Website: crate-barrel
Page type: receipt
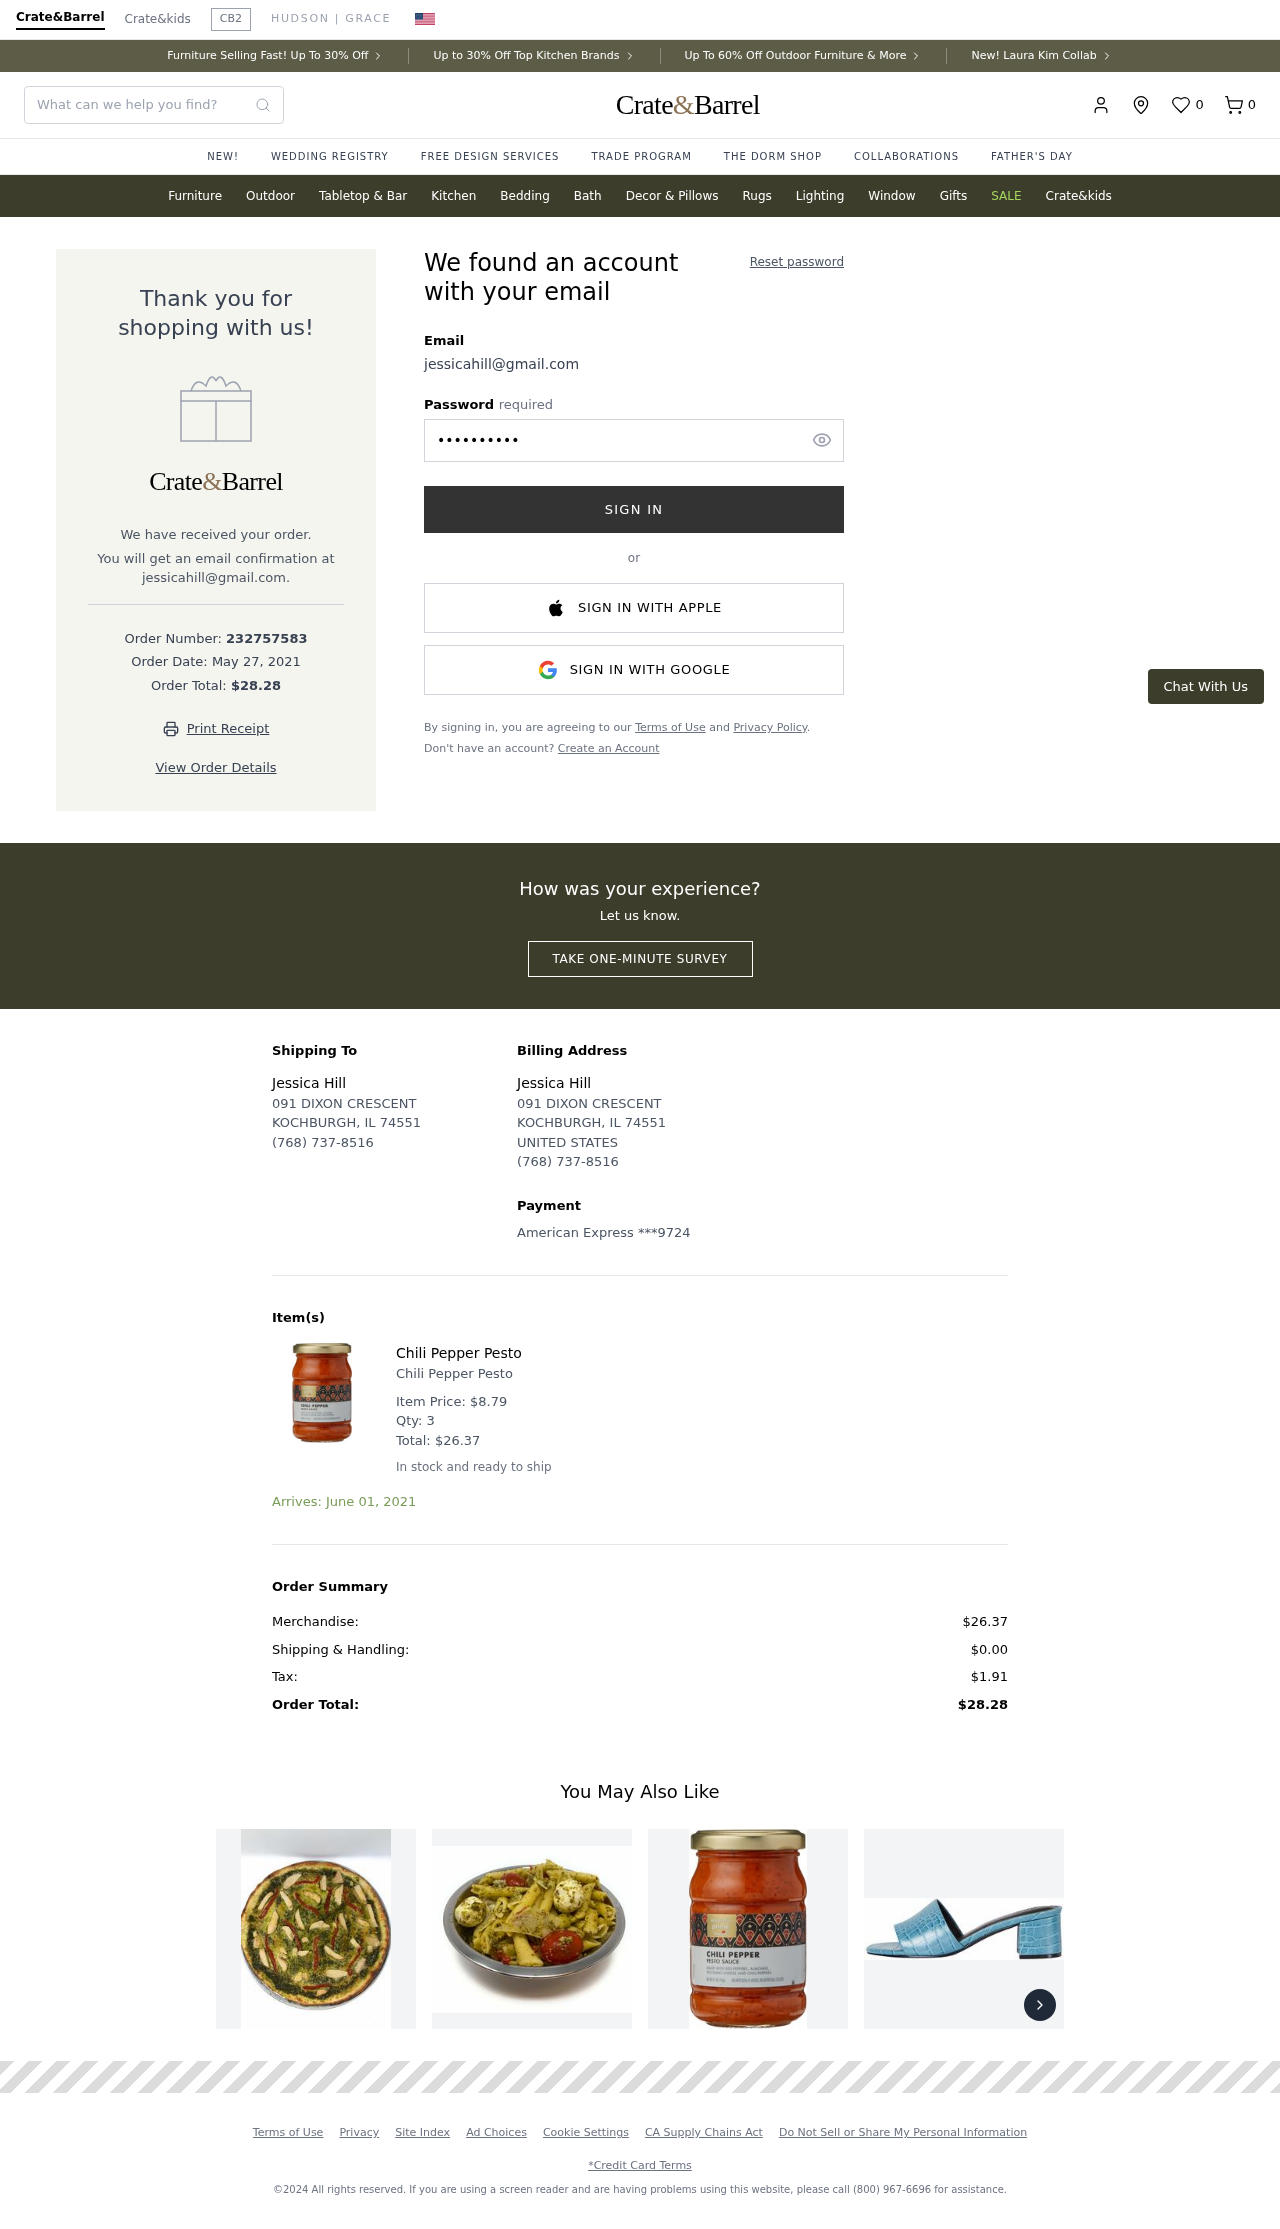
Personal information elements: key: PII_CARD_LAST4
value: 9724
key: PII_CARD_TYPE
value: American Express
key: PII_COUNTRY
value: UNITED STATES
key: PII_EMAIL
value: jessicahill@gmail.com
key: PII_FULLNAME
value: Jessica Hill
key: PII_STREET
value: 091 DIXON CRESCENT
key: PII_EMAIL2
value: jessicahill@gmail.com
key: PII_CITY_STATE_ZIP
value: KOCHBURGH, IL 74551
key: PII_PHONE
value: (768) 737-8516
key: PII_FULLNAME2
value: Jessica Hill
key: PII_STREET2
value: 091 DIXON CRESCENT
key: PII_POSTCODE
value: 74551
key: PII_STATE_ABBR
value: IL
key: PII_POSTCODE_FULL
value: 74551
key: PII_POSTCODE_NUMERIC
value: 74551
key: PII_PHONE2
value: (768) 737-8516
Product elements: key: PRODUCT1_DESC
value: Chili Pepper Pesto
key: PRODUCT1_NAME
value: Chili Pepper Pesto
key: PRODUCT1_PRICE
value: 8.79
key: PRODUCT1_QUANTITY
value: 3
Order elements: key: ORDER_NUM_ITEMS
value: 0
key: ORDER_ID
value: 232757583
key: ORDER_DATE
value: May 27, 2021
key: ORDER_TOTAL
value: $28.28
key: ORDER_ITEM_TOTAL
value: $26.37
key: ORDER_DELIVERY_DATE
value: Arrives: June 01, 2021
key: ORDER_SUBTOTAL
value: $26.37
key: ORDER_SHIPPING_COST
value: $0.00
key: ORDER_TAX
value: $1.91
Search elements: key: HEADER_SEARCH
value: What can we help you find?
Other elements: key: FAVORITES_COUNT
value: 0